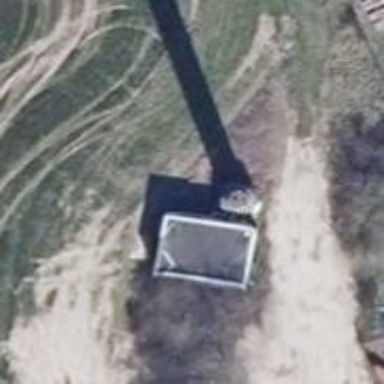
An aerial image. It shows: Communication tower.